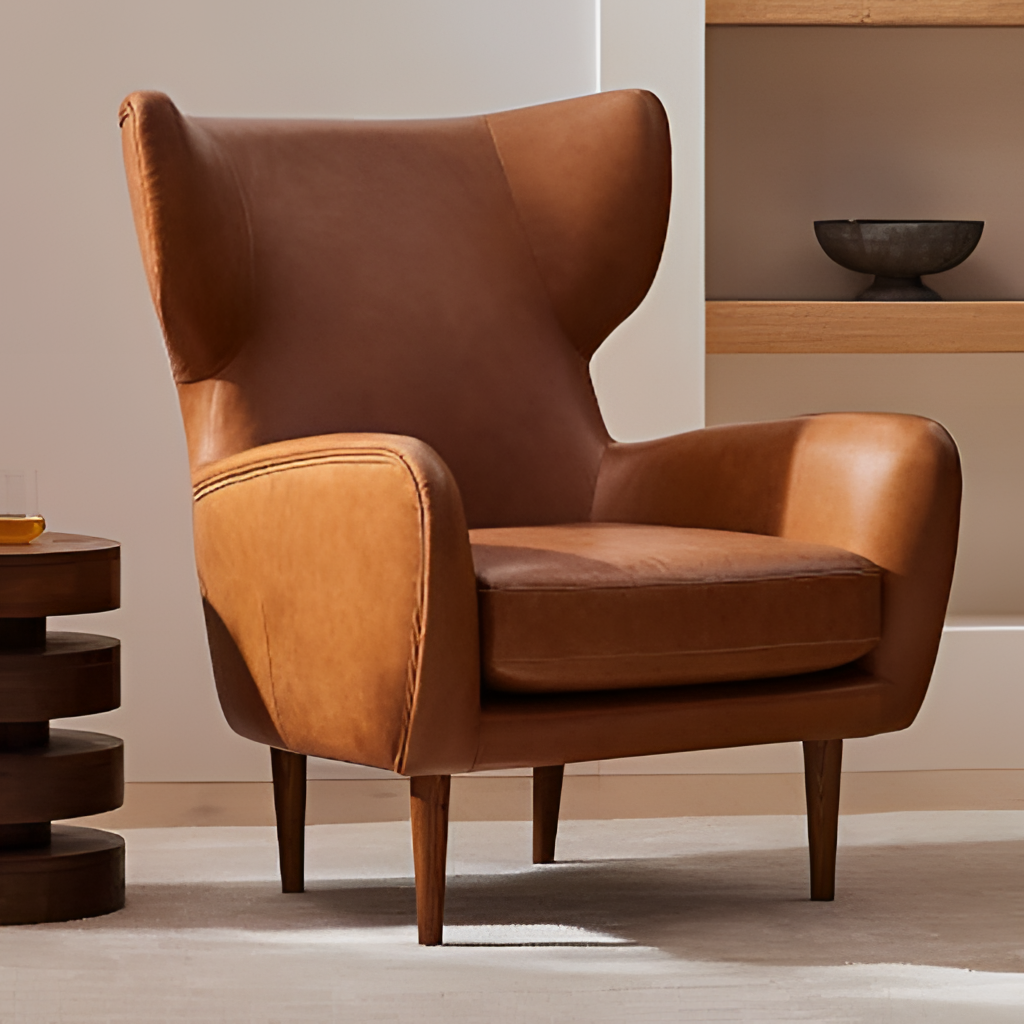
living room, leather armchair, carpet flooring, with plain pattern, modern, cream paint wallpaper, with solid pattern